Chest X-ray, AP view. Patient: 58 years old, sex M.
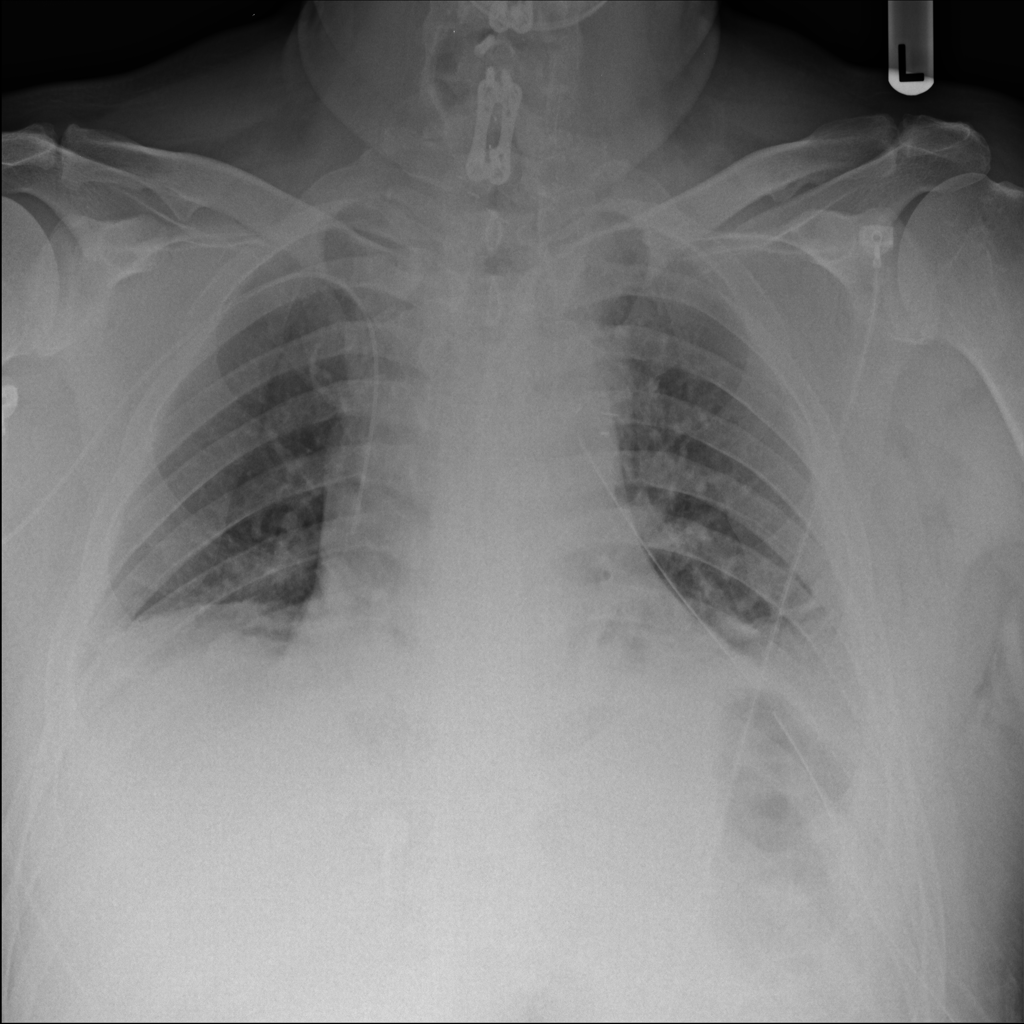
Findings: No Finding